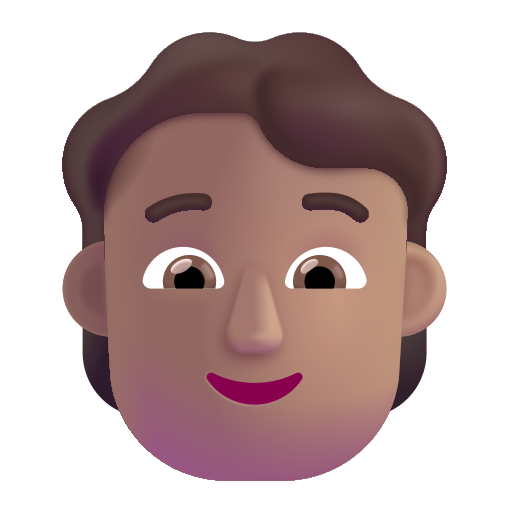
person color